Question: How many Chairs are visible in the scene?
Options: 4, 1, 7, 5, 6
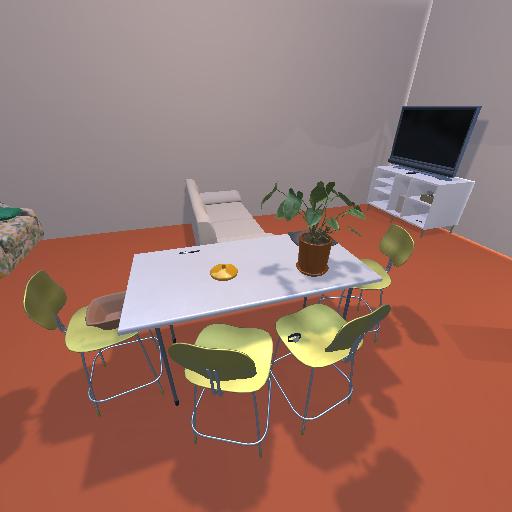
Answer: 4